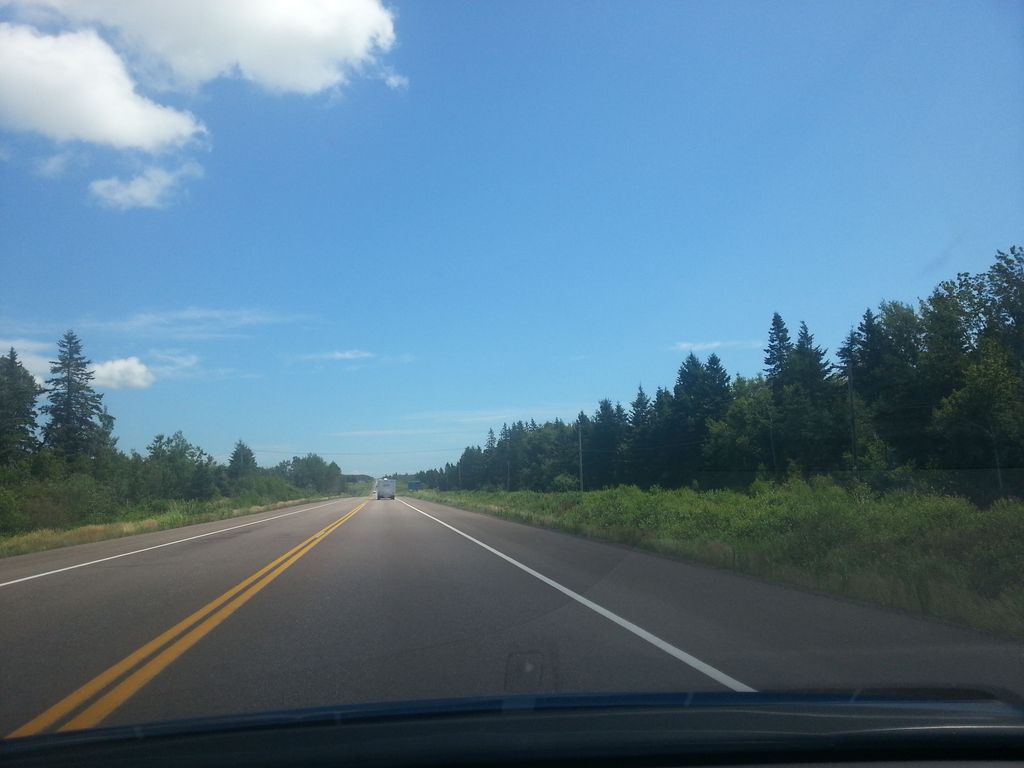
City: charlottetown